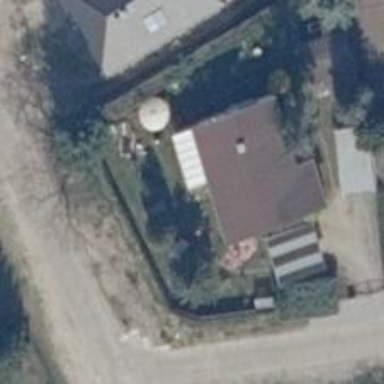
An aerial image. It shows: Detached building.